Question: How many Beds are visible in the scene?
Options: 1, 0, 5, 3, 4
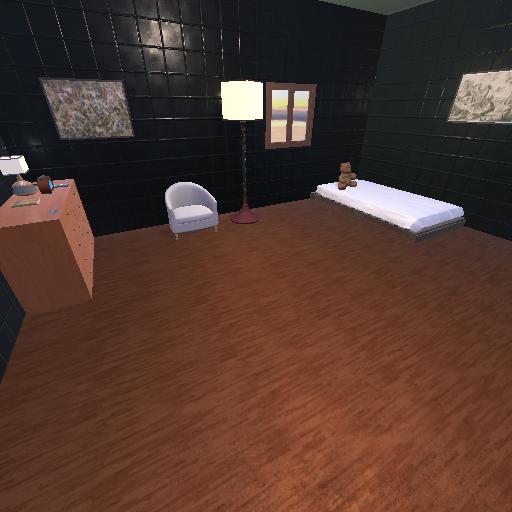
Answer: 1